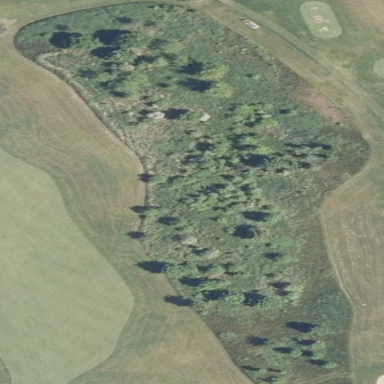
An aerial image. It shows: Golf rough area.